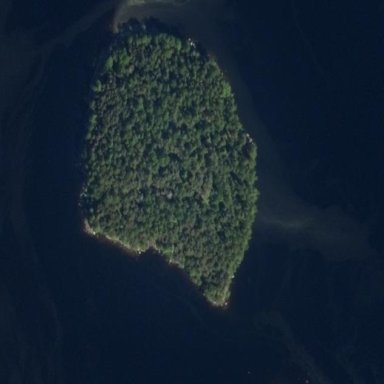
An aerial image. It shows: Islet covered with woodland.